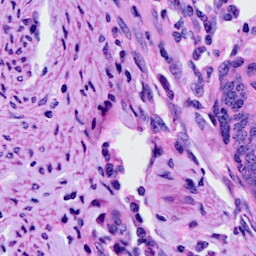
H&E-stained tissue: Cervix